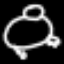
Label: frog